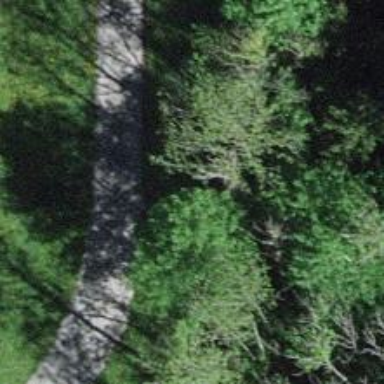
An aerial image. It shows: Paved track.